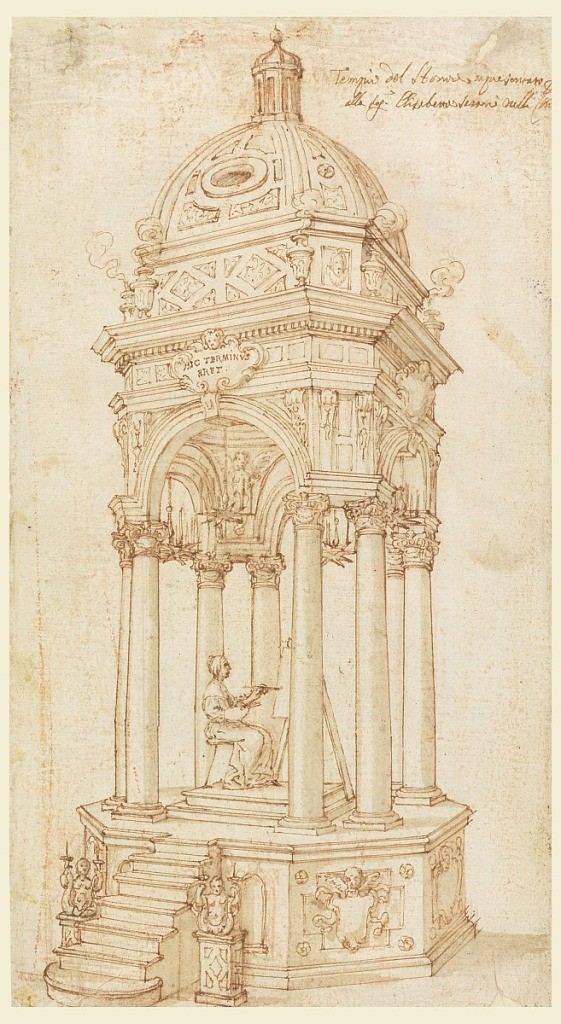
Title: Catafalque of the Bolognese Artist Elisabetta Sirani (1638-1665)
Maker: Matteo Borboni, Italian, ca. 1610 – 1667
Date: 1665
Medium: Pen and brown ink, brush and brown wash, red chalk on off-white laid paper
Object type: Drawing
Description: Figure of an artist painting on canvas in a pavilion with a high dado, which is decorated with escutcheons with winged skulls. A pair of mermen holding candles flank the flight of stairs.